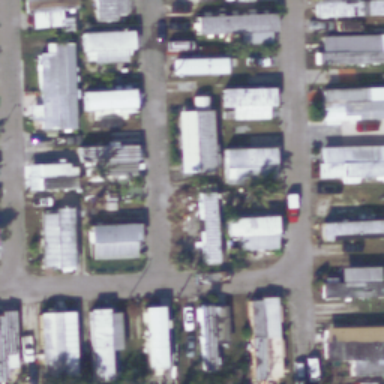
Many mobile homes arranged haphazardly in the mobile home park .